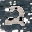
Label: 2